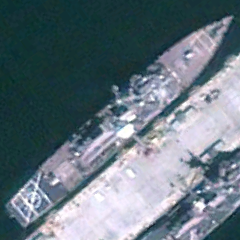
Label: destroyer